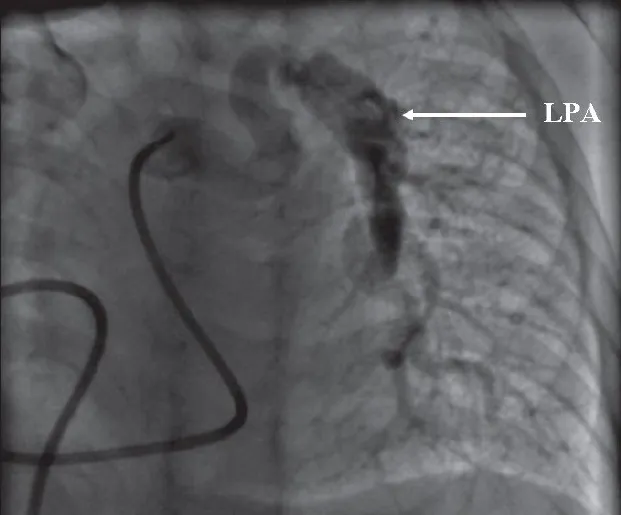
Pulmonary artery angiogram in AP view showing tortuous left pulmonary artery with stenosis. LPA= left pulmonary artery.
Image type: radiology (x_ray)